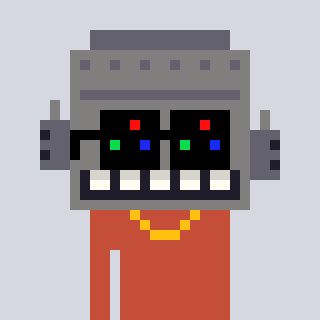
a pixel art character with square black sunglasses, a robot-shaped head and a rust-colored body on a cool background